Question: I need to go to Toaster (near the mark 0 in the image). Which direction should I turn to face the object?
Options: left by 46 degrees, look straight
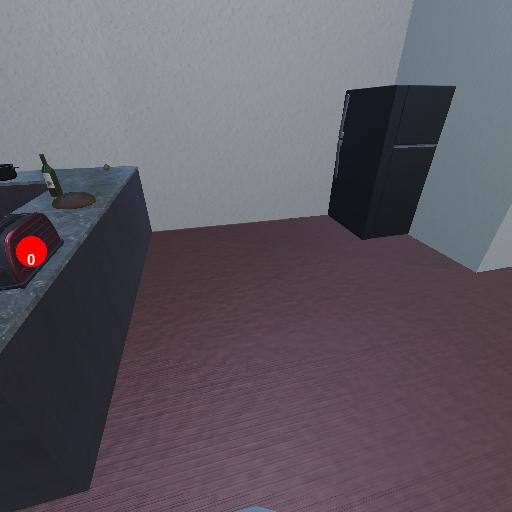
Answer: left by 46 degrees